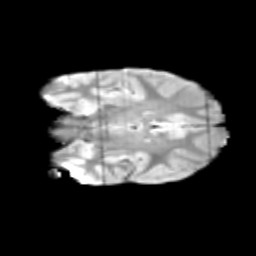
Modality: T2w
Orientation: coronal
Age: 9
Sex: male
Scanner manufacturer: siemens
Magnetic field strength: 3 T
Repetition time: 3.8 s
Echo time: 0.07 s